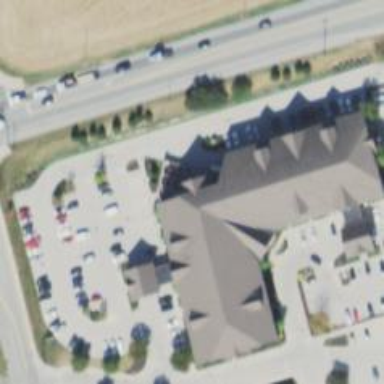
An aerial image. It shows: Clinic.